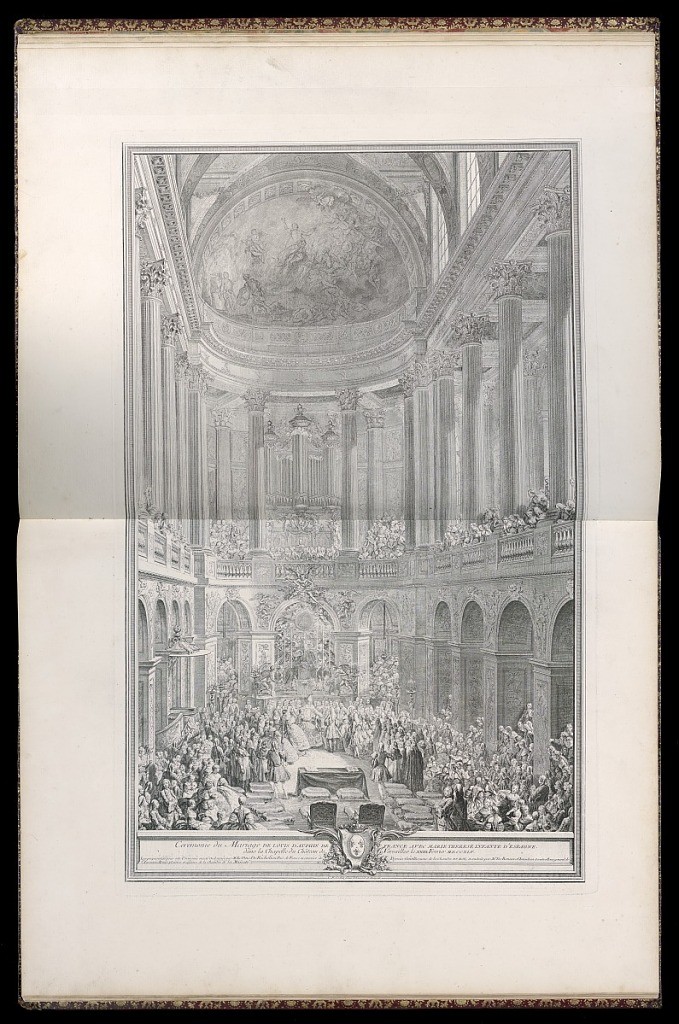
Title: Cérémonie du Mariage de Louis Dauphin de France avec Marie Thérèse Infante D’Espagne dans la Chapelle du Château de Versailles le XXIII Février M.D. CCXLV.
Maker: Charles-Nicolas Cochin the younger, French, 1715–1790
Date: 1756
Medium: Etching and engraving on laid paper
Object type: Bound print
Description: Interior view inside the chapel of the Palace of Versailles during the marriage ceremony of Louis Dauphin of France and Marie Thérèse of Spain. Highly decorated interior space with high ceilings and long drapery; two colonnaded levels, gallery, mezzanine, and painted domed ceiling. At all levels, large crowds of attending figures, both men and women in fine dress. The dauphin and his bride stand in center middle ground viewed from behind, a bishop officiating the ceremony stands behind them. Marie Thérèse wears a dress with a wide panier, Louis takes her hand. Behind them, in the foreground, two empty throne chairs before a table with kneeling cushions and open Bibles, the books indicating an earlier part of the ceremony. Additional cushioned stools surround at left and right.